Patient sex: M
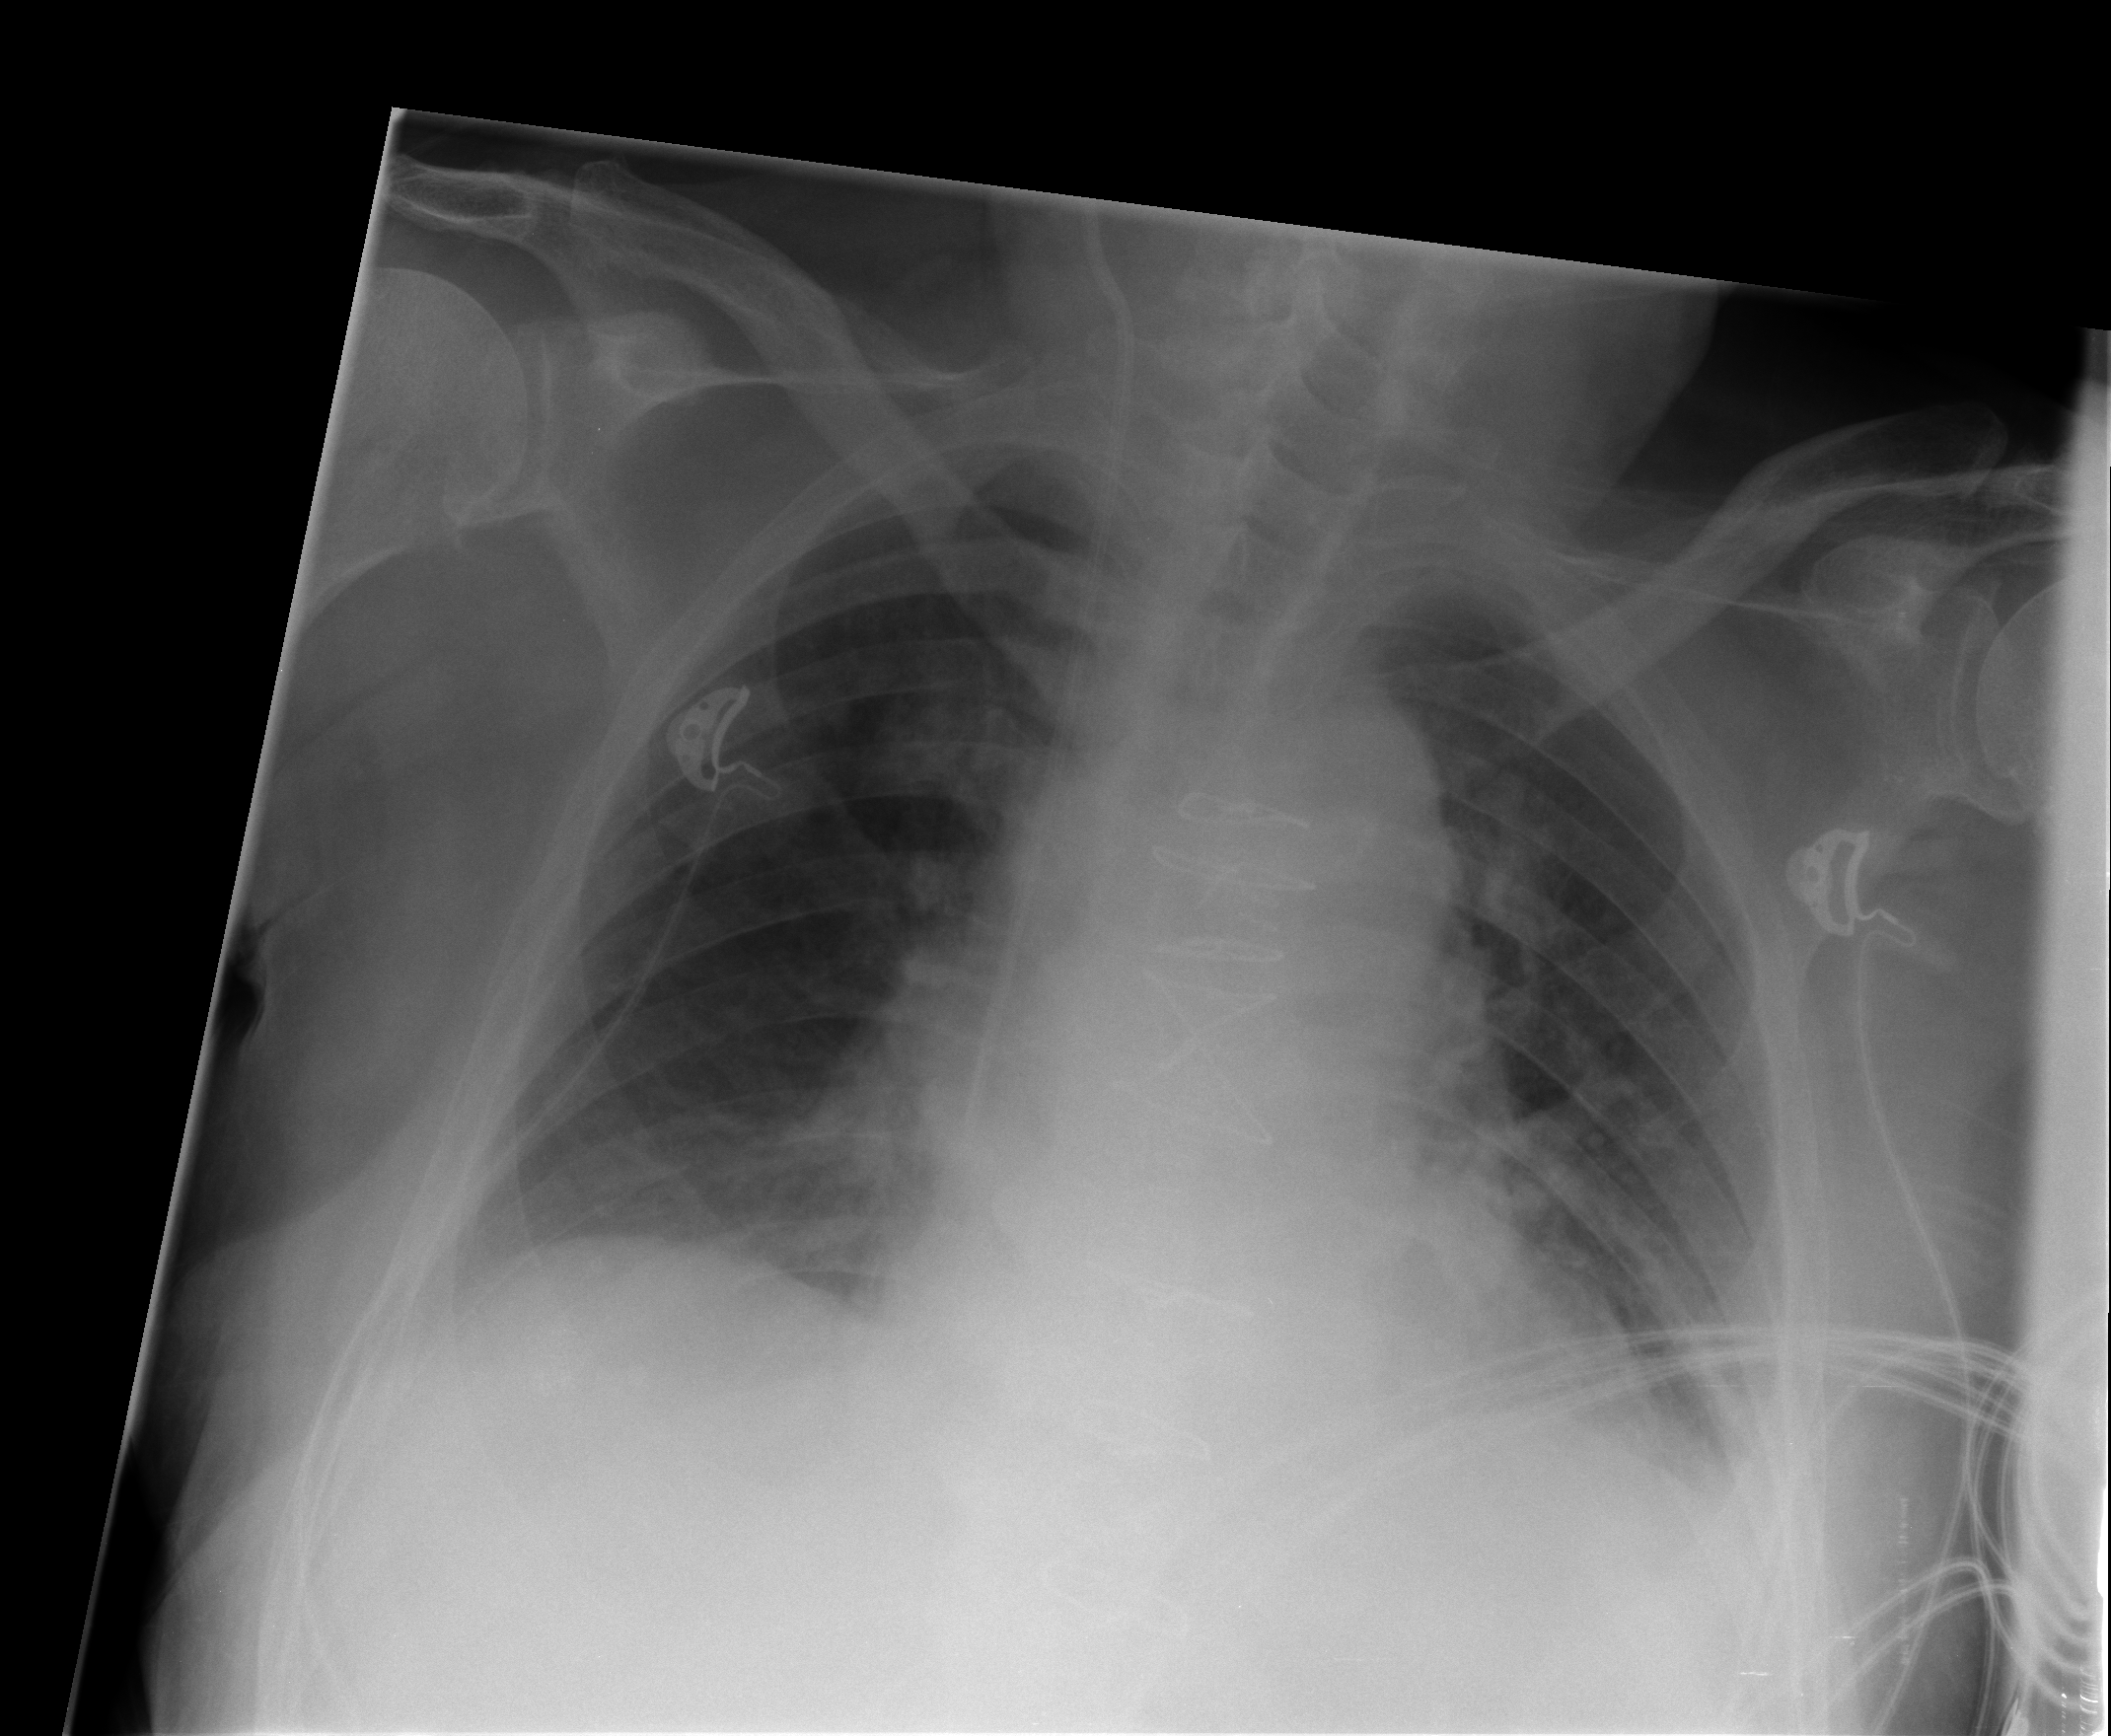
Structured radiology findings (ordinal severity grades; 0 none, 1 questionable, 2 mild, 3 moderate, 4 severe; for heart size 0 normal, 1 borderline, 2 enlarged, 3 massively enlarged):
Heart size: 2
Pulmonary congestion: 2
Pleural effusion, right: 1
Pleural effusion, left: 1
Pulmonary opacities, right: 0
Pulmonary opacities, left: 0
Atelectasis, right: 0
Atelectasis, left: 0